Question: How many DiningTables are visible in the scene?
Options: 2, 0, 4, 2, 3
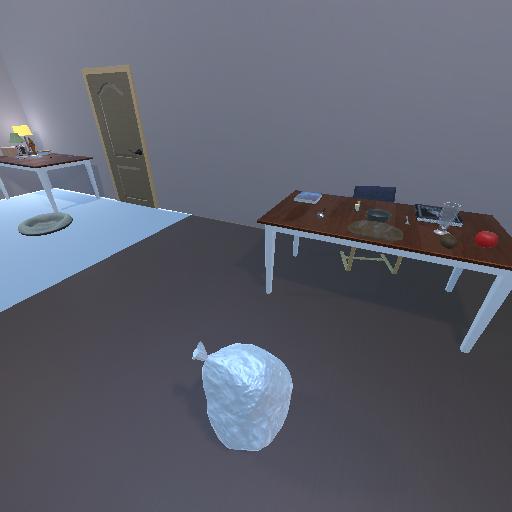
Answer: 2